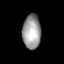
Tissue: prostate
Cell type: T cells
Senescence score: 0.361
Nuclear area (px): 617
Mean DAPI intensity: 154.784